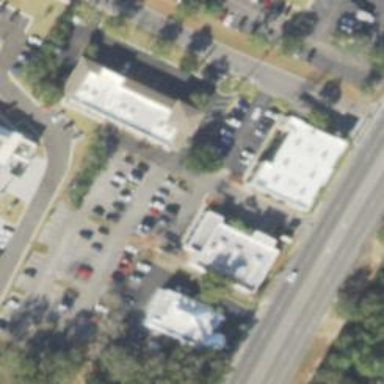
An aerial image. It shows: Parking space is available.